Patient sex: M
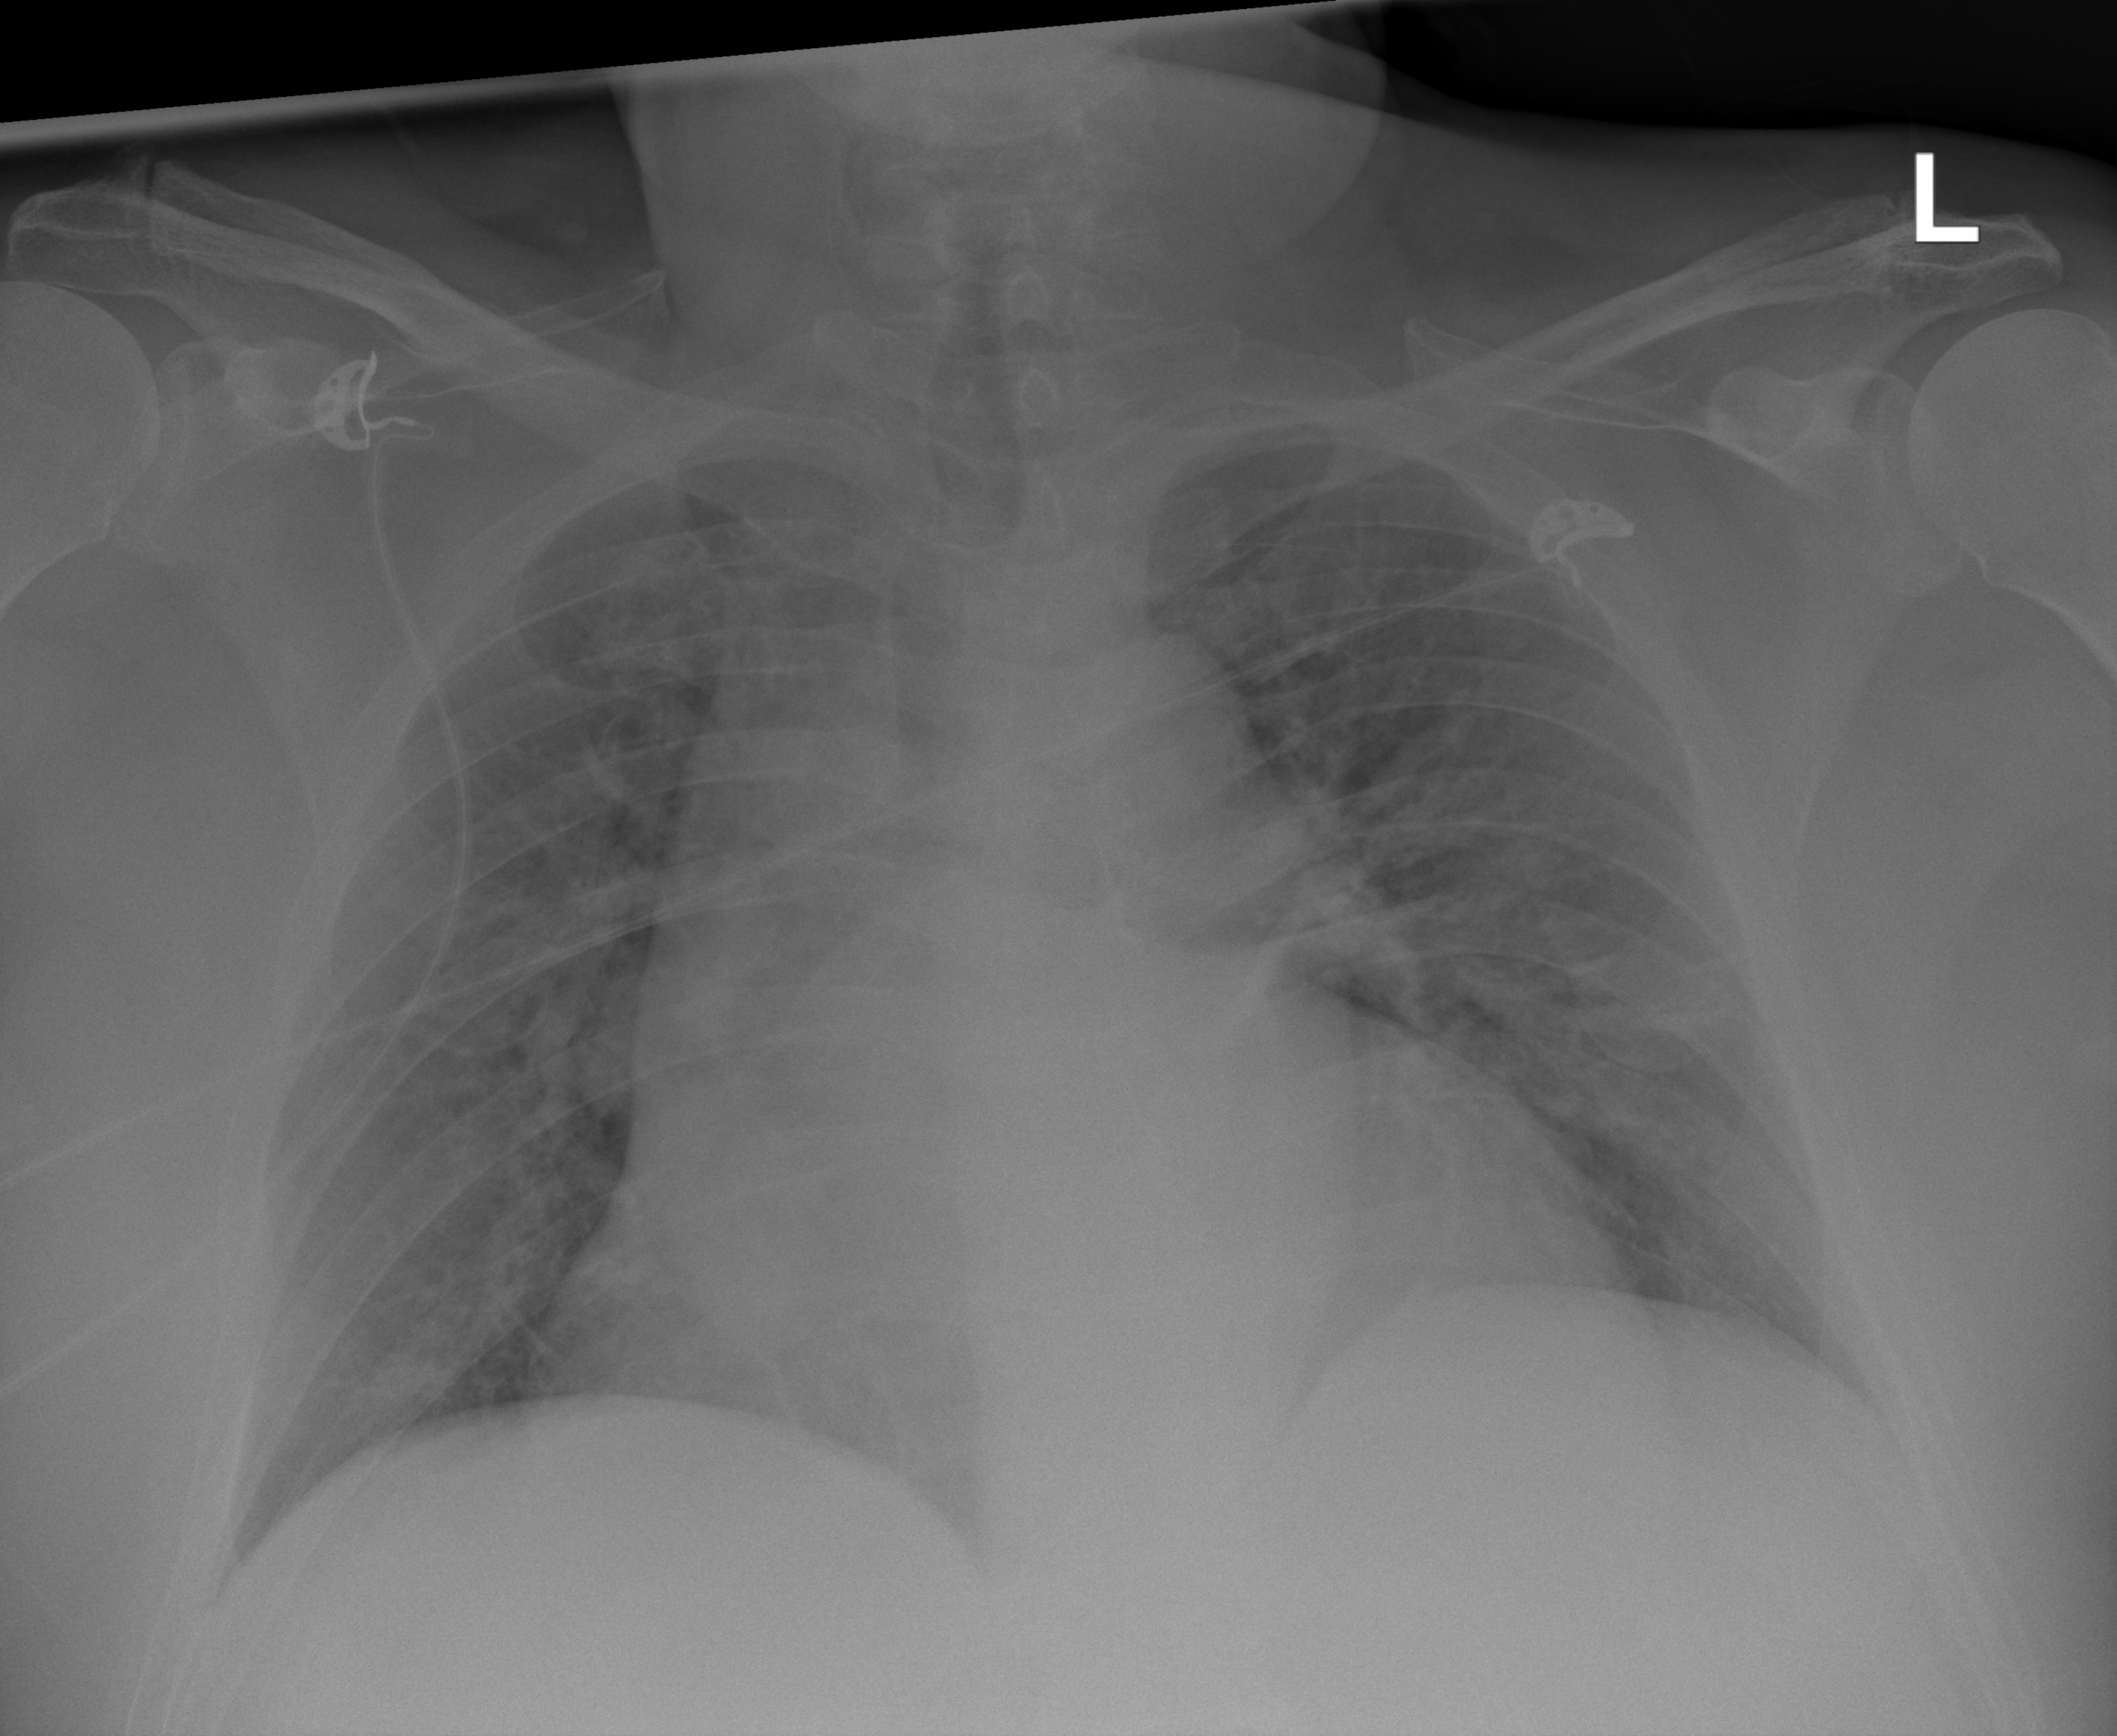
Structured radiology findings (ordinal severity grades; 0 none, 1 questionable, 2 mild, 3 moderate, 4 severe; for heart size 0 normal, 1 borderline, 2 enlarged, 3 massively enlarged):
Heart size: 2
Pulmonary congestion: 3
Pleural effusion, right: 0
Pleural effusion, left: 0
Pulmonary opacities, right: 1
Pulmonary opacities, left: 1
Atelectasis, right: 0
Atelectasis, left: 0